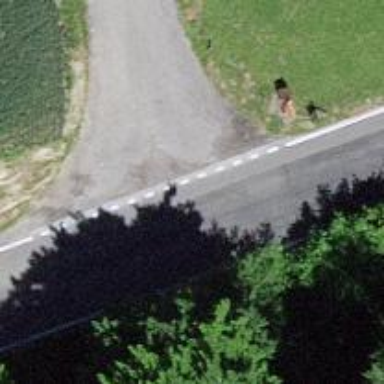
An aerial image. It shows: Asphalt road classified as tertiary.